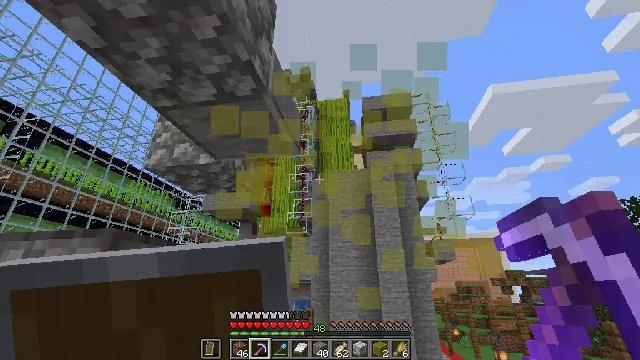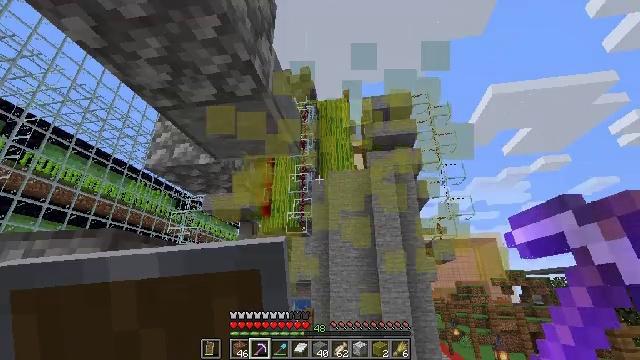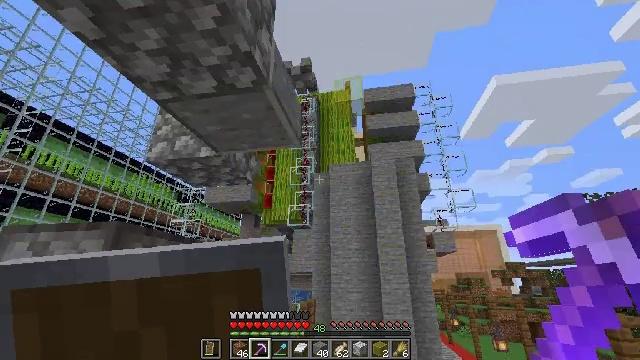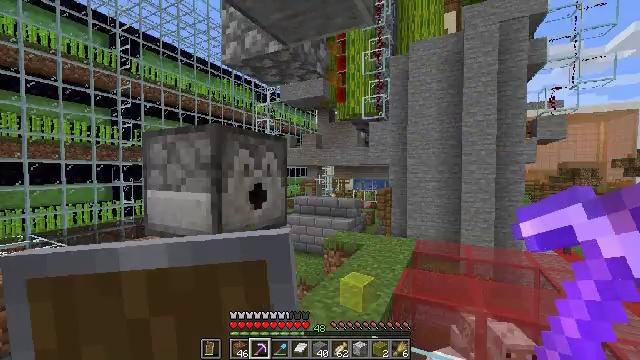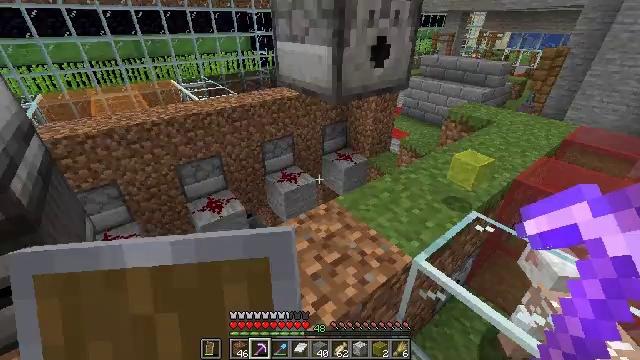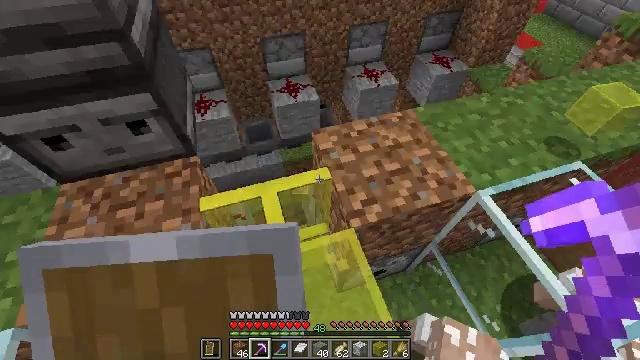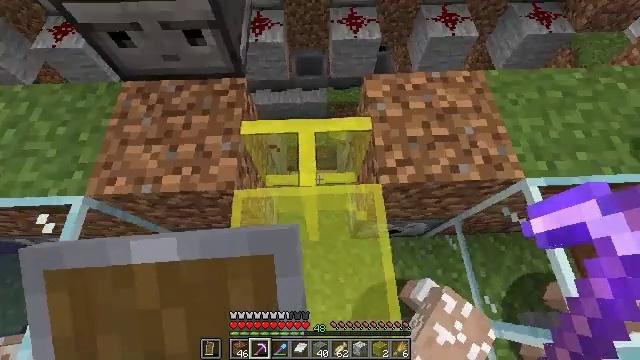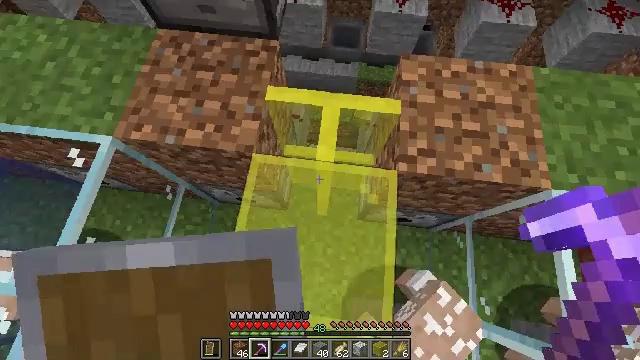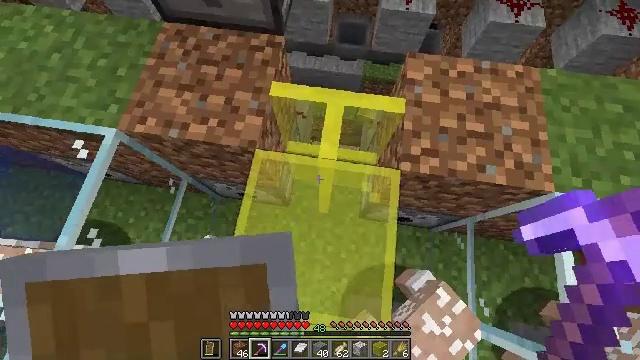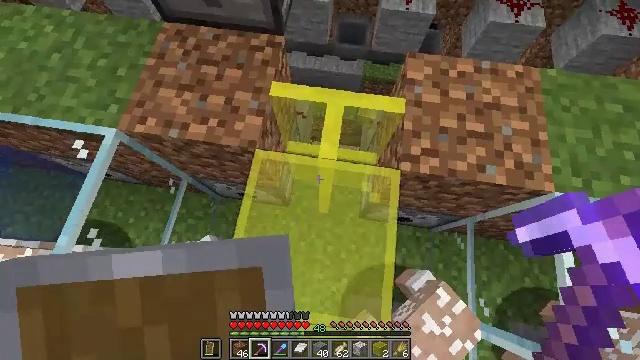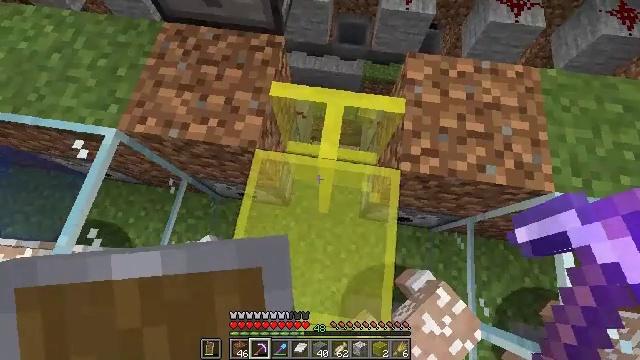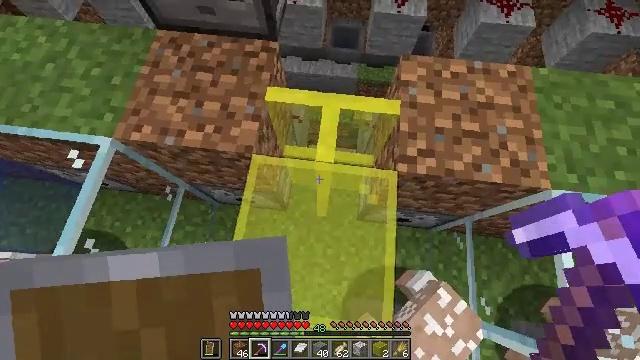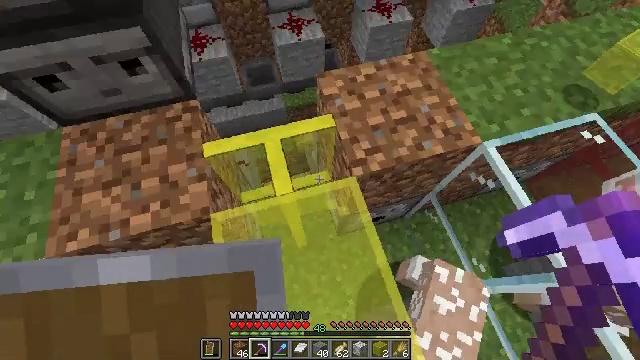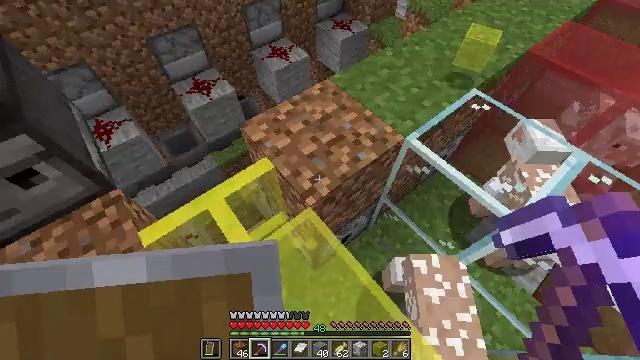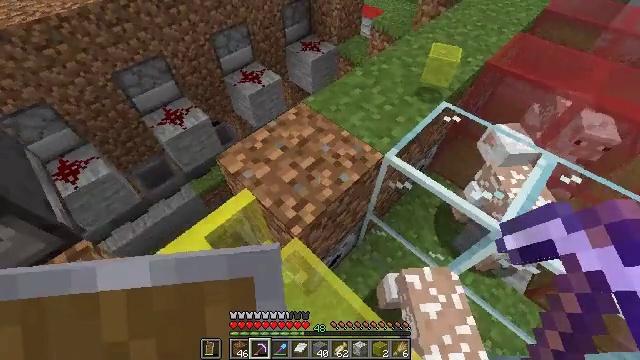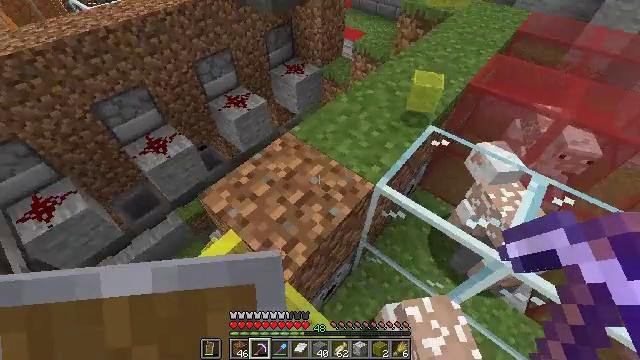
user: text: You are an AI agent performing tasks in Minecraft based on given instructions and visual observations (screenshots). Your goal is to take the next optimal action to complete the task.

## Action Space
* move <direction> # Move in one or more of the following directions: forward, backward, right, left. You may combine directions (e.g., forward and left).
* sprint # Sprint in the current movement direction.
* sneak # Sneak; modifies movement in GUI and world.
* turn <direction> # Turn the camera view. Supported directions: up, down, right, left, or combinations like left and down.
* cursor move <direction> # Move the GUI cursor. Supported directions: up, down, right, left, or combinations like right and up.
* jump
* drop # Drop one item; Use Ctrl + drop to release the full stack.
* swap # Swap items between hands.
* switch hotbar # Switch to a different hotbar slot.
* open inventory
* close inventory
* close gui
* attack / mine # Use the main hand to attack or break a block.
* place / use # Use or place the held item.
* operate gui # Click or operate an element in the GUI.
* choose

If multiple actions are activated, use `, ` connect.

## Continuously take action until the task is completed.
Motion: motion action
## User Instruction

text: Mine the polished andesite slab.
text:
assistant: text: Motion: attack / mine
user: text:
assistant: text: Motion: turn down
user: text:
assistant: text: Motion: turn left and down
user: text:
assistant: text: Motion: turn left and down
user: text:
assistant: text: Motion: turn left and down
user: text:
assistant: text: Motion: turn left and down
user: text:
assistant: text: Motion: turn left and down
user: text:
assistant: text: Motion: turn left
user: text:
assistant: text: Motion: no_op
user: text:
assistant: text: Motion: no_op
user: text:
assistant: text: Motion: turn right
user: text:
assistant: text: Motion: turn right and up
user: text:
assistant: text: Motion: turn right and up
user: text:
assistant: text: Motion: move forward, turn right and up
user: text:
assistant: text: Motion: move forward, turn right and up
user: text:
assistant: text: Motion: move forward, turn right and up
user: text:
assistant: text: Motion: move forward, turn right and up
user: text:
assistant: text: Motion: move forward, turn right and up
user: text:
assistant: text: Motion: move forward, turn right and up
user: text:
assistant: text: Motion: move forward, turn right and up
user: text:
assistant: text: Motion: move forward, turn right and up
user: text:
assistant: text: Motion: no_op
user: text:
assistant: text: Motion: no_op
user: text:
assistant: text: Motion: move forward
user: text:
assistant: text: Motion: move forward, turn left and up
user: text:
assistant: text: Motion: move forward, turn left and up
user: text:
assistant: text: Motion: turn left and up
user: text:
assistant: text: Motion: turn left and up
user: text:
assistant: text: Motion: turn left and up
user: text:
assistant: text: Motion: turn left and up